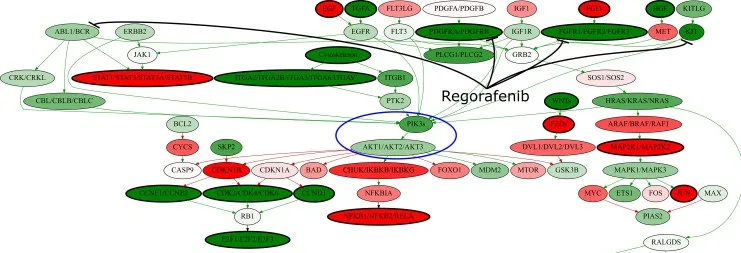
"KEGG Pathways in cancer" signaling pathway shown as an interacting network. This pathway was hyperactivated in the patient's tumor tissue. Green arrows indicate activation, red arrows-inhibition. Transcript nodes are shown in ovals. The color depth of transcript nodes reflects the extent of node activation (logarithms of the case-to-normal (CNR) expression rate for each node, in which "normal" is a geometric average between expression levels in normal tissue samples). Molecular targets of regorafenib are indicated by black arrows. Visualization was implemented using Oncobox software. The PI3Ks-AKT signaling axis is marked in blue ellipse.
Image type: chart (chart)